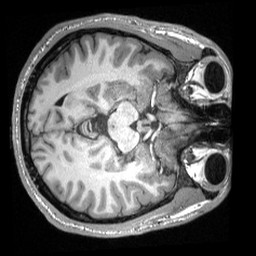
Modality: T1w
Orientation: axial
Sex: male